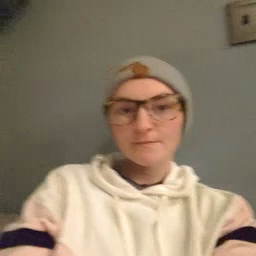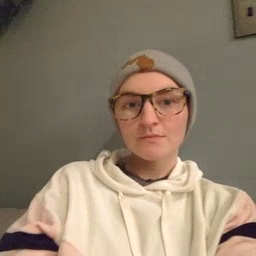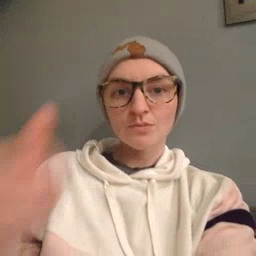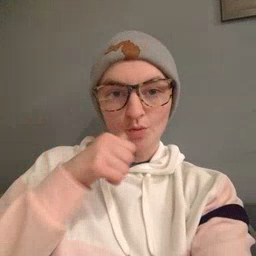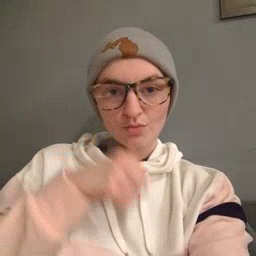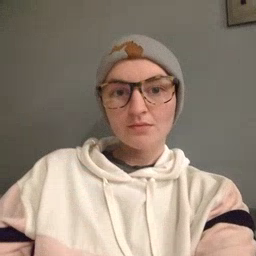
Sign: girl